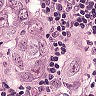
Metastatic tissue present: yes